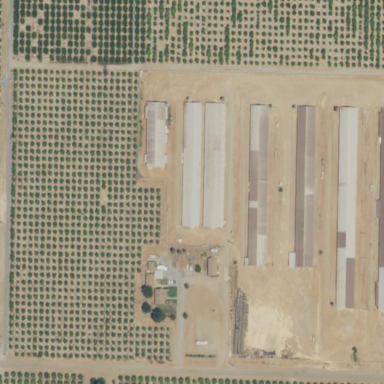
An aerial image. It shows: Farmyard area.